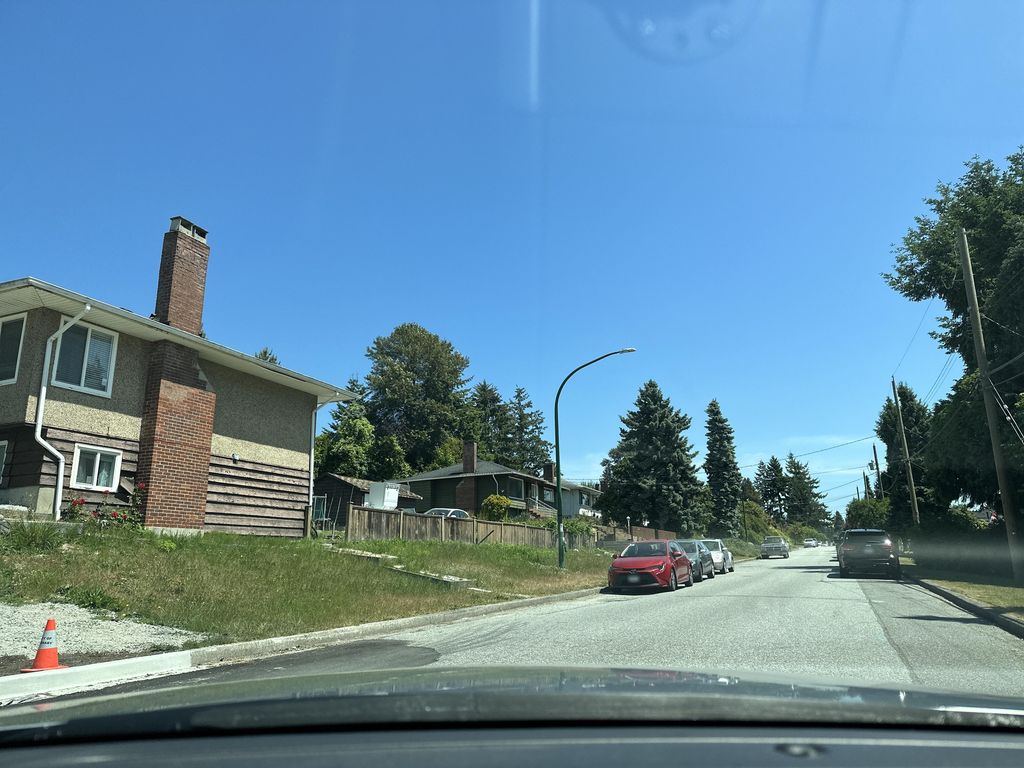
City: vancouver